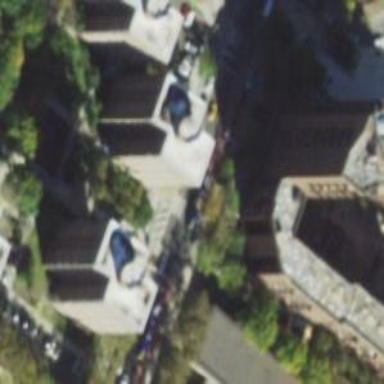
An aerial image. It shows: Building with flat concrete roof.